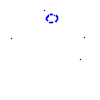
Particle: proton